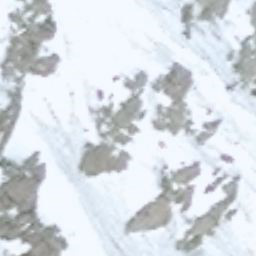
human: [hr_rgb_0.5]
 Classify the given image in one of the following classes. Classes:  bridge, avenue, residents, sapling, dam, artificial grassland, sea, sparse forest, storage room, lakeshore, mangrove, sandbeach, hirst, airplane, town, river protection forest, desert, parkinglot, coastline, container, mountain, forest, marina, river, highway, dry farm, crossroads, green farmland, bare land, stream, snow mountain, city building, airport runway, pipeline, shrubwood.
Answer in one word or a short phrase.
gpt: snow mountain